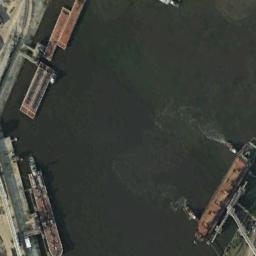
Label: ship